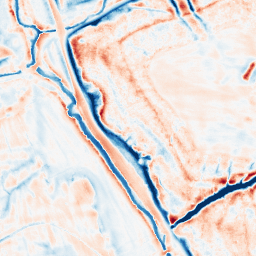
Category: edge_preserving
Decomposition family: bilateral
Decomposition parameters: d: 21
sigma_color: 150
sigma_space: 100
Upsampling method: quintic
Upsampling parameters: scale: 2
Upsampling scale: 2